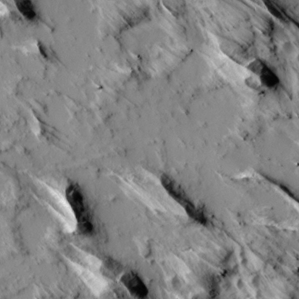
Label: non_frost